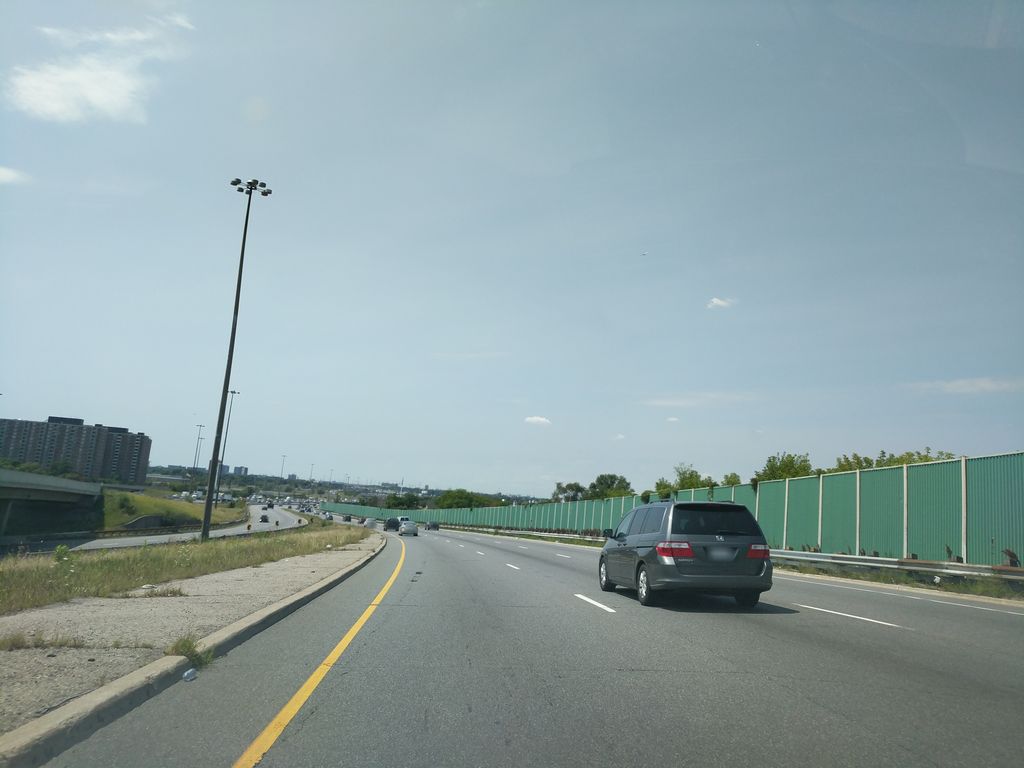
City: toronto